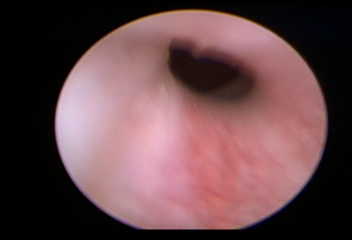
Modality: WLC
Class: Normal mucosa
Bladder cancer association: No